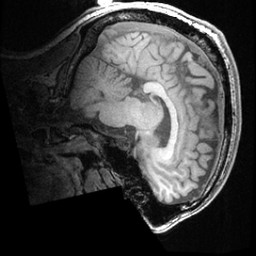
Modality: T1w
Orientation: sagittal
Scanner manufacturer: ge
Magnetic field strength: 3 T
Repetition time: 0.008572 s
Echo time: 0.003384 s